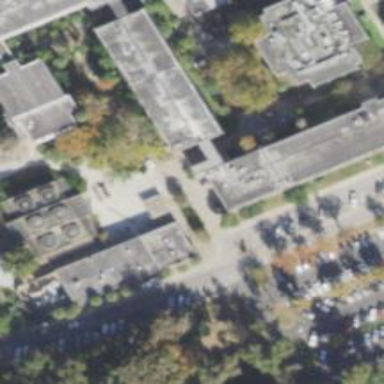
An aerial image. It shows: Grey university building with roofing colour of grey.